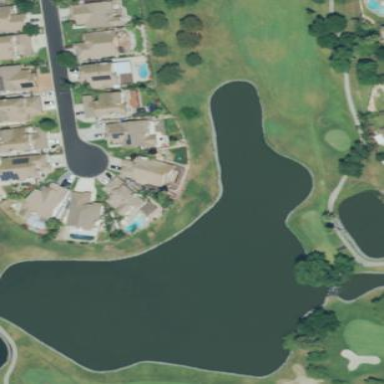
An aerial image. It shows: Picturesque scene of golf course with lateral water hazard.